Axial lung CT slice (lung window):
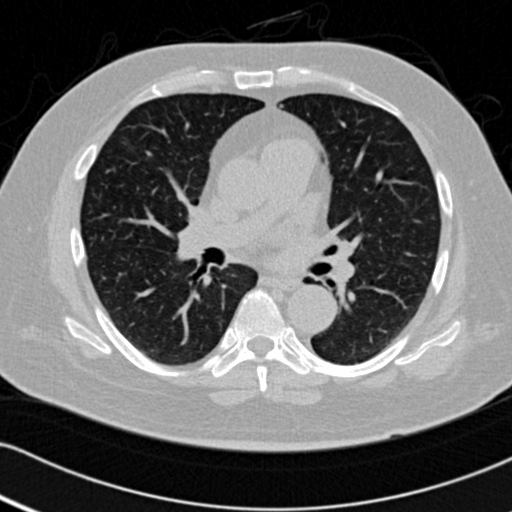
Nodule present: no